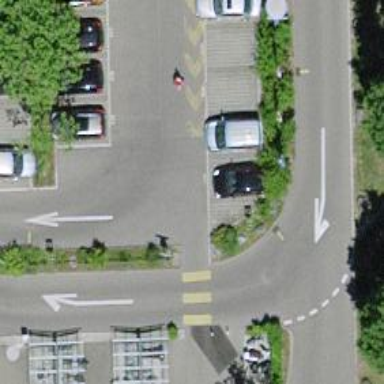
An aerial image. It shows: Zebra crossing on the road.